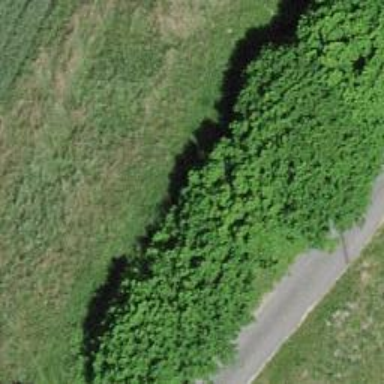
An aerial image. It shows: Single tag "natural: tree."